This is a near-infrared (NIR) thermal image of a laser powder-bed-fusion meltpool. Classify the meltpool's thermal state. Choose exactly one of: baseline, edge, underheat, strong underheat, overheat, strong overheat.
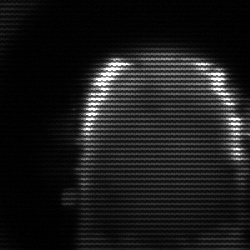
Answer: baseline